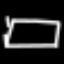
Label: bed